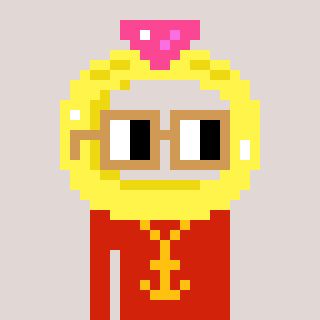
a pixel art character with square brown glasses, a ring-shaped head and a red-colored body on a warm background